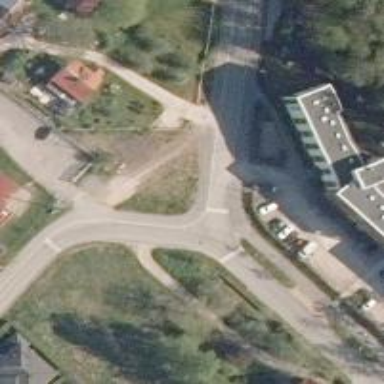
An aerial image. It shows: Asphalt cycleway with marked crossing.